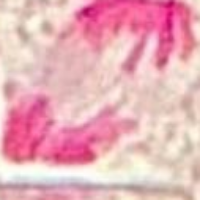
Label: anaphase